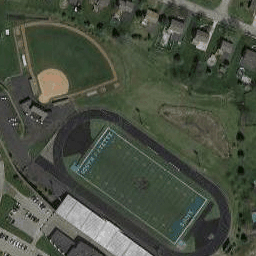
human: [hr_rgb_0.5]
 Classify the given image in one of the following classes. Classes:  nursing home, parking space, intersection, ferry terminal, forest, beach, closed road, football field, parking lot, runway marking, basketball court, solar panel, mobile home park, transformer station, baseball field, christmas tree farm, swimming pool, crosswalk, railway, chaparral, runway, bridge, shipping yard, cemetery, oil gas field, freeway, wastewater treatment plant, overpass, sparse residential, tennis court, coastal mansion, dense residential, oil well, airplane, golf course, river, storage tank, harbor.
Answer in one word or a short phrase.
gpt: football field